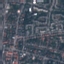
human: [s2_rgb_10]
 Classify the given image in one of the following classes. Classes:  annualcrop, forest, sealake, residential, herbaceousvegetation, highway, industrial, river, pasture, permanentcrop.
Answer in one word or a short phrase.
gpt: Residential